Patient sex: M
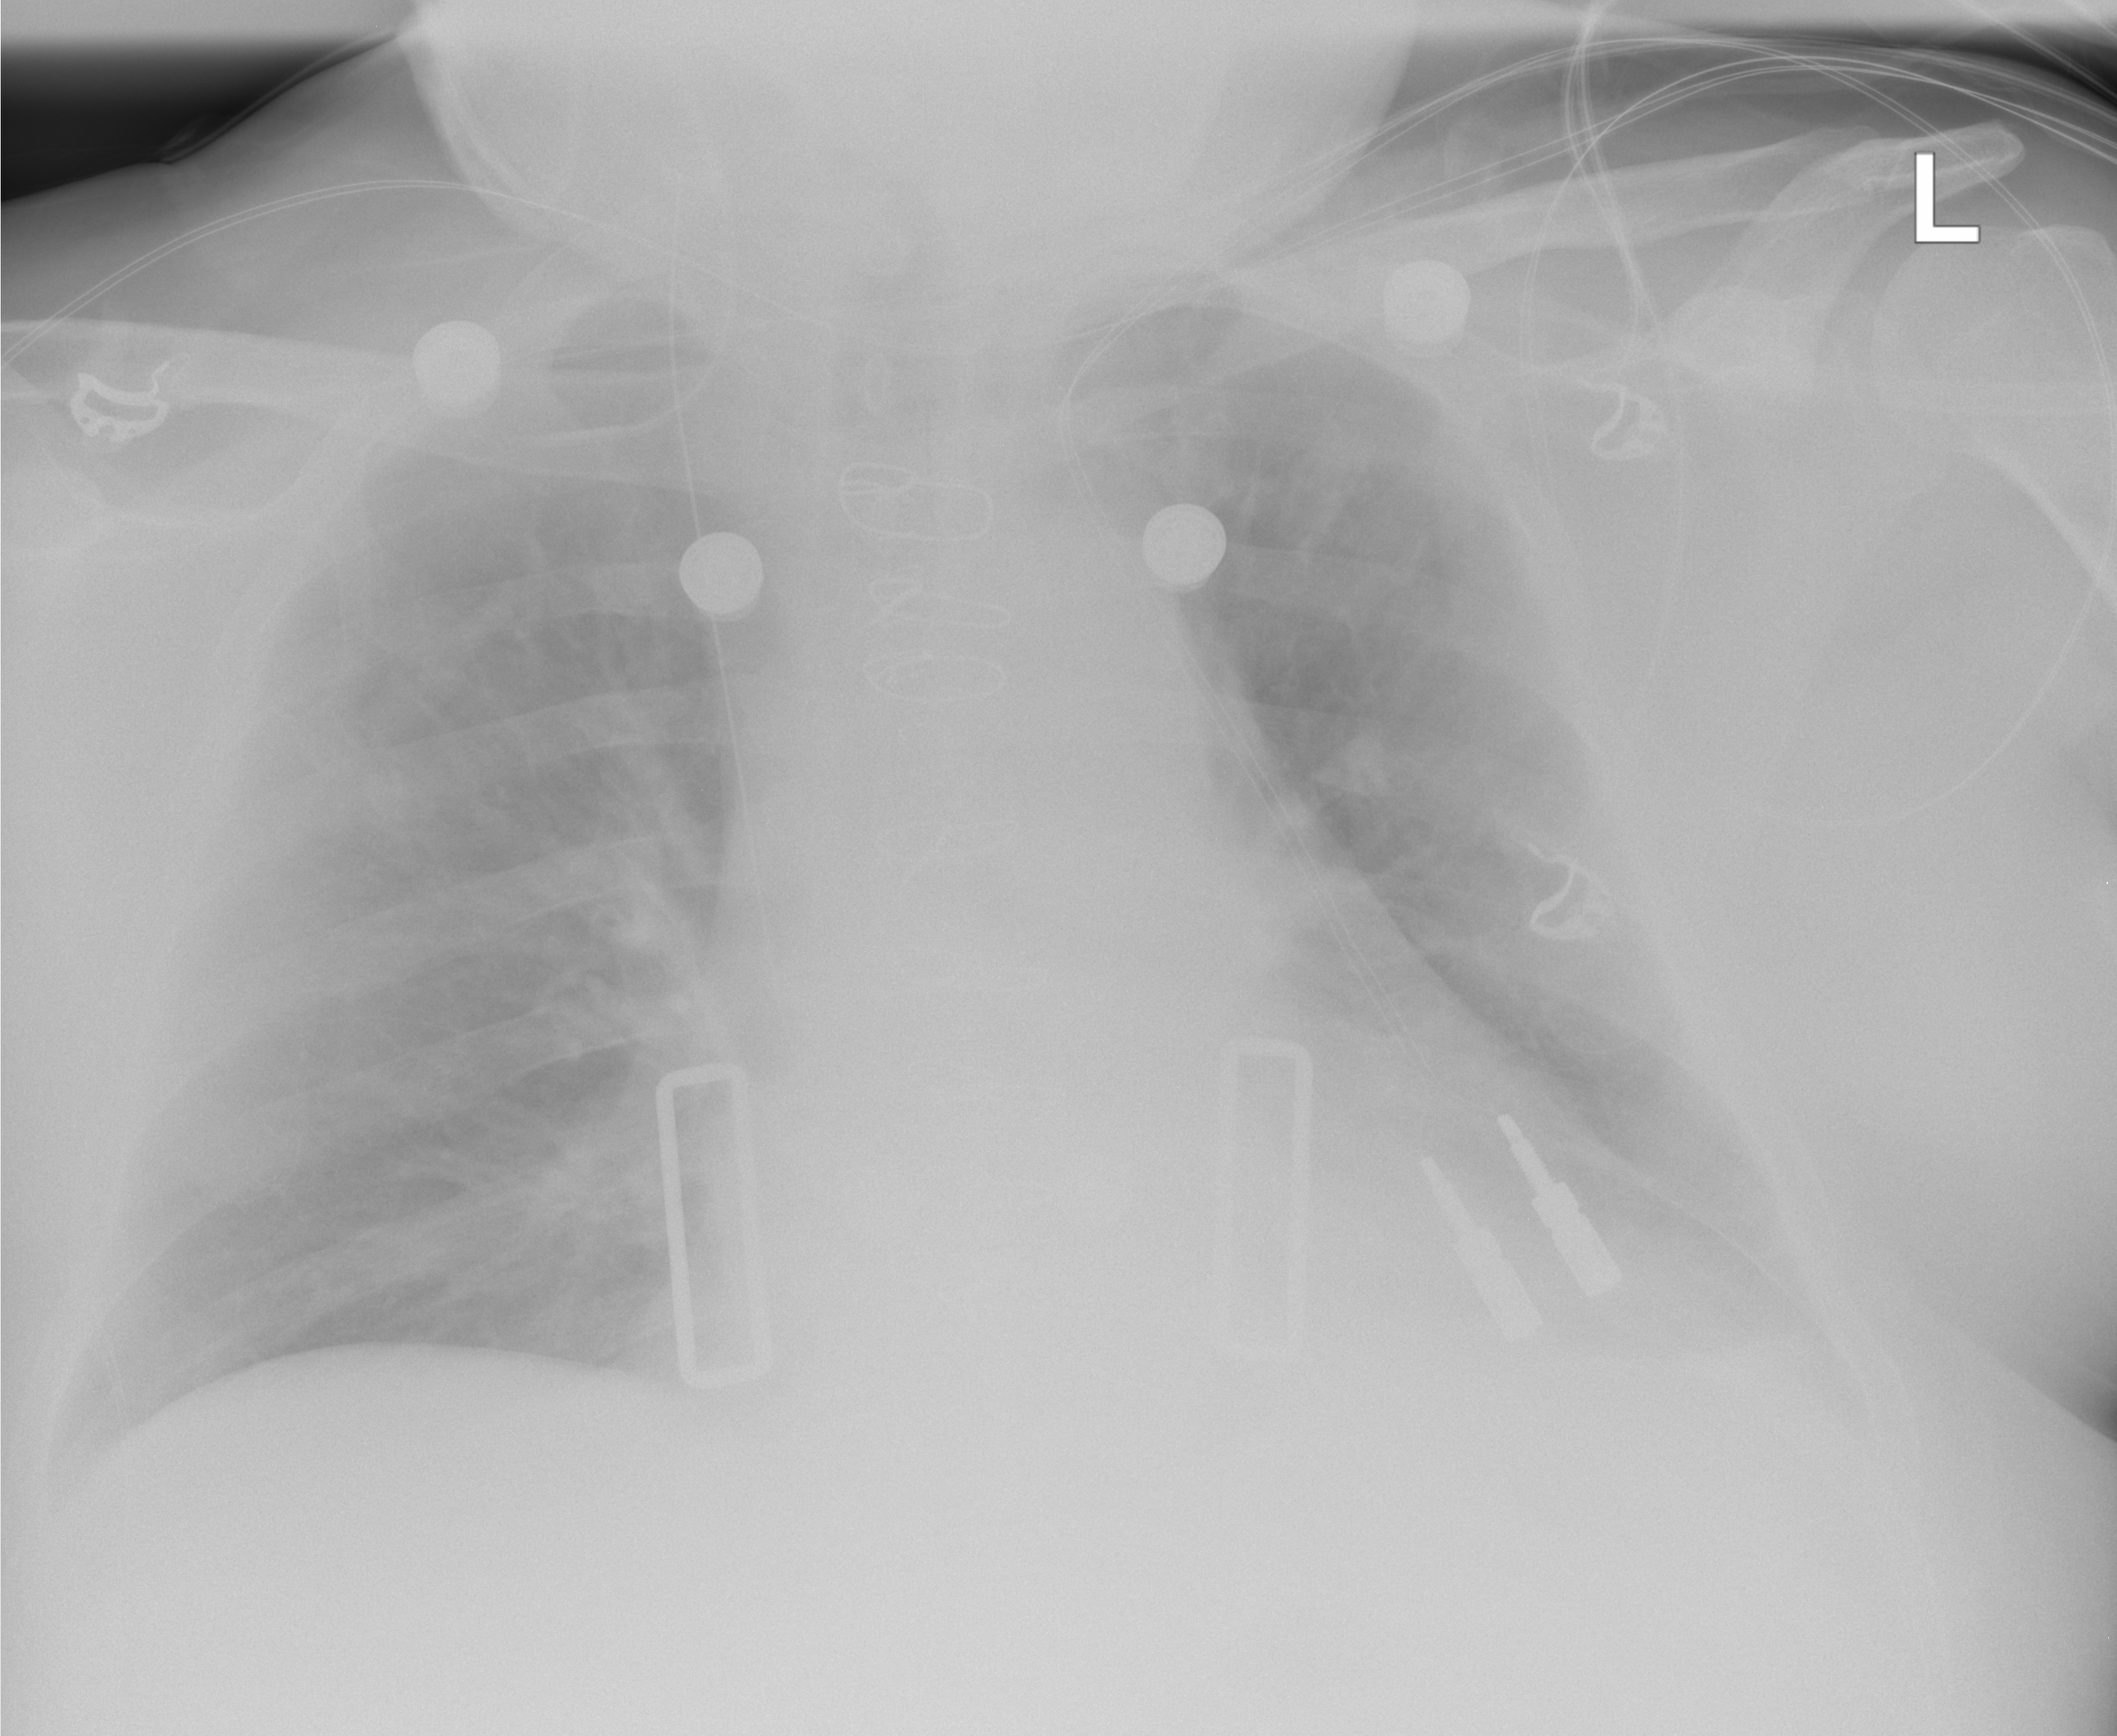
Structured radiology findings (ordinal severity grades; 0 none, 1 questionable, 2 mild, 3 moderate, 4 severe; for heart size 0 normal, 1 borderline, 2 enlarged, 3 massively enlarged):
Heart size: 2
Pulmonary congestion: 3
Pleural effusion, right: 2
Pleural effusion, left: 2
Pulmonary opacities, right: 0
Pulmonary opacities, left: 1
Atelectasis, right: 0
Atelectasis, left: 2